Field crop: maize
Growth stage: 2
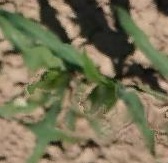
Species: maize